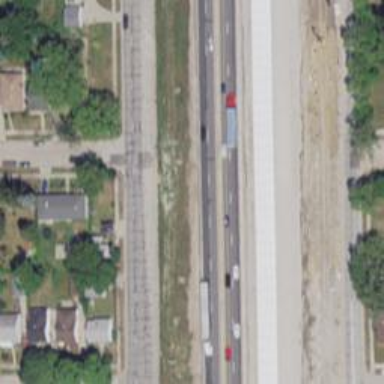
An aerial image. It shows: Primary highway.